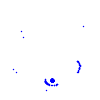
Particle: electron